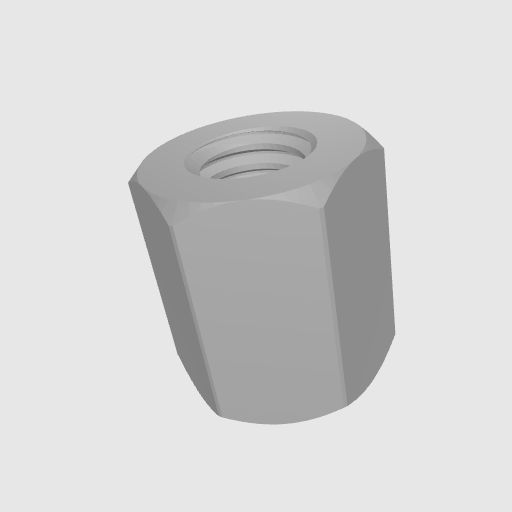
Part: Standoff8RID8